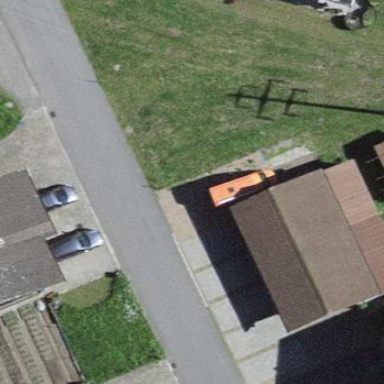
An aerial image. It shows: Simple and straightforward house.